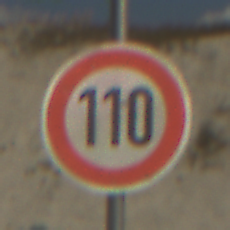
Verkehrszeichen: Geschwindigkeit110
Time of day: Midday
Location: Outdoor (Beach)
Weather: PartlyCloudy
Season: NotSpecified
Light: Natural